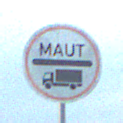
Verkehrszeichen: Mautpflicht
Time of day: SunriseSunset
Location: Outdoor (Beach)
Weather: PartlyCloudy
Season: NotSpecified
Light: Natural